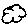
Label: cloud